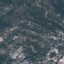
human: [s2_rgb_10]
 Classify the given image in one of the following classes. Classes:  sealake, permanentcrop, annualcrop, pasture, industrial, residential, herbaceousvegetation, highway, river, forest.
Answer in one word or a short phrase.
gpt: HerbaceousVegetation